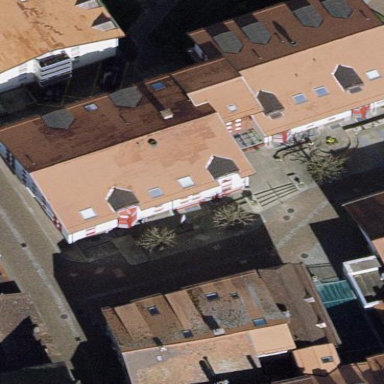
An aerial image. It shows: Gabled roof adorns the apartments building.